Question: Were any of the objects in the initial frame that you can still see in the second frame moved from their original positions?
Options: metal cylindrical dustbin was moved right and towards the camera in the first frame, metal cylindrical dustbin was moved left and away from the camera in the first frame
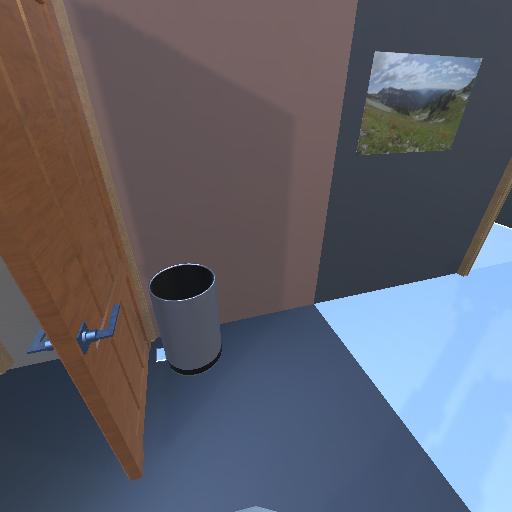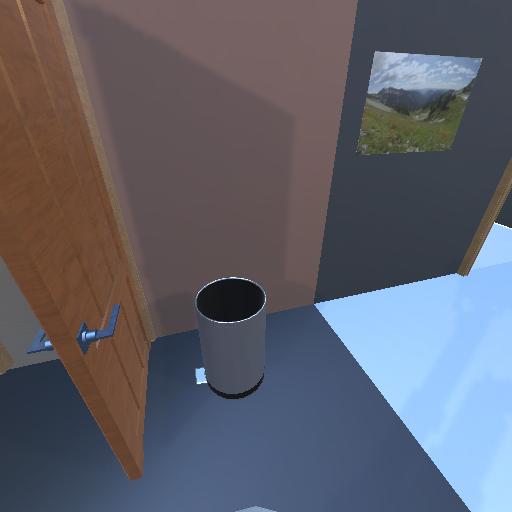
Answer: metal cylindrical dustbin was moved right and towards the camera in the first frame